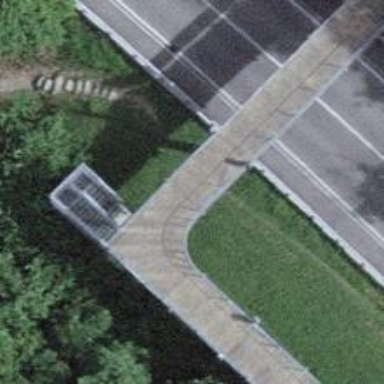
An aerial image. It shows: Bridge over abandoned railway siding for cyclists.